Breast ultrasound image
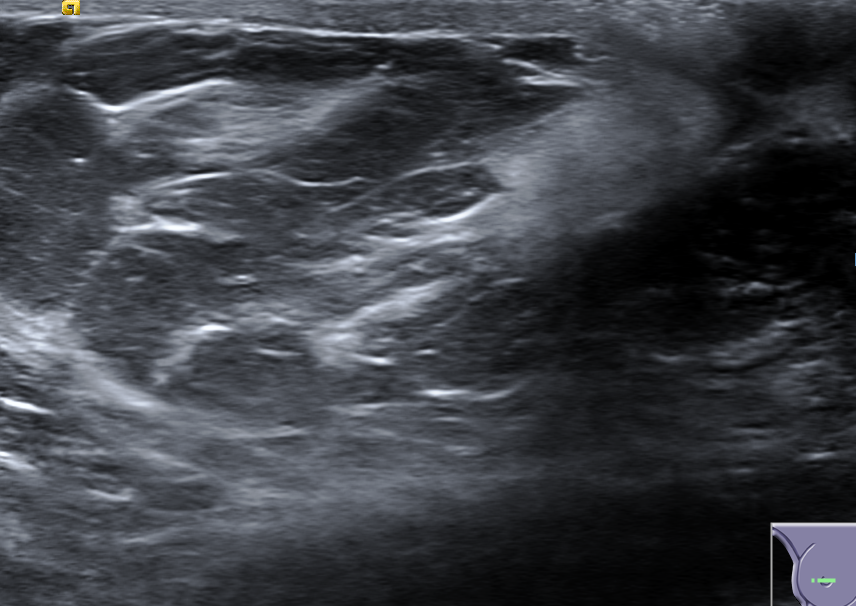
Diagnosis: normal